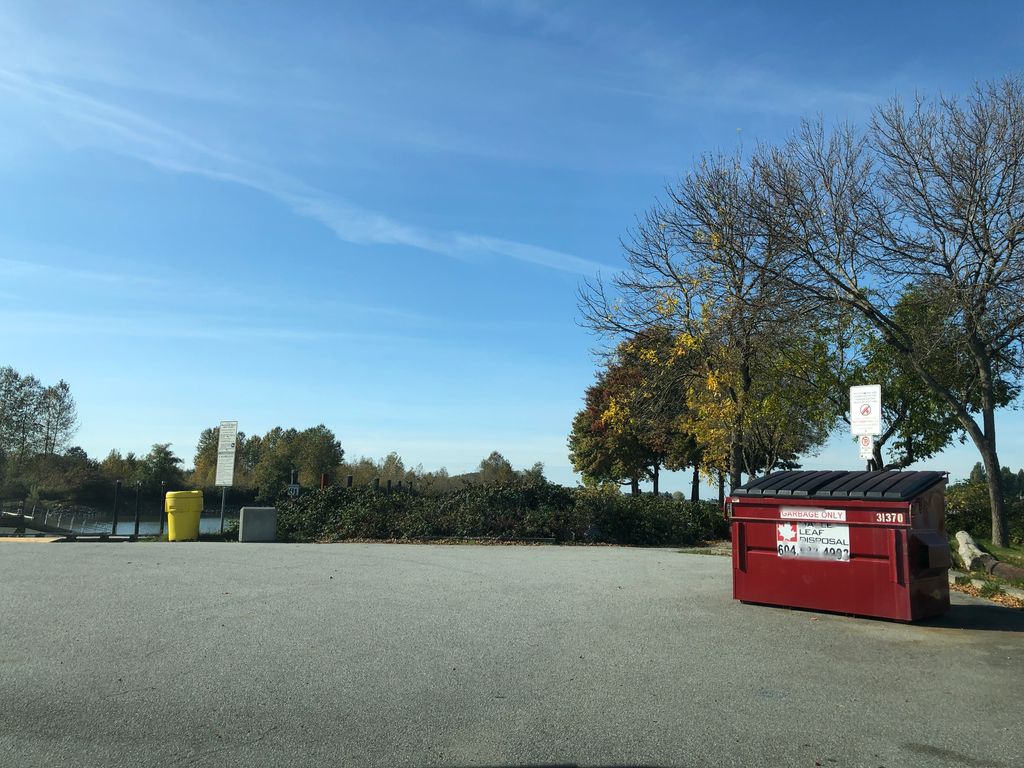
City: vancouver